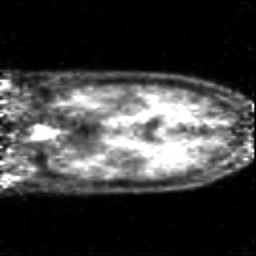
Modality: PET
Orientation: coronal
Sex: male
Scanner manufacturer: siemens